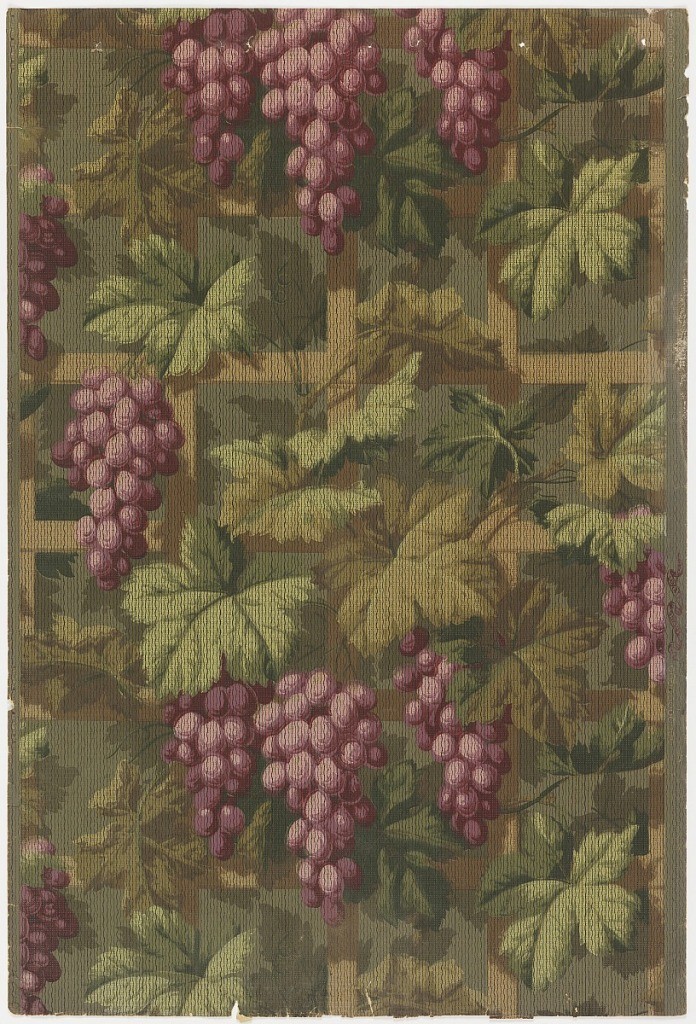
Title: Sidewall - sample
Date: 1907–08
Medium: Machine-printed paper
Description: Large clusters of purple grapes, with lush foliage, supported on trellis.